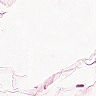
Metastatic tissue present: no